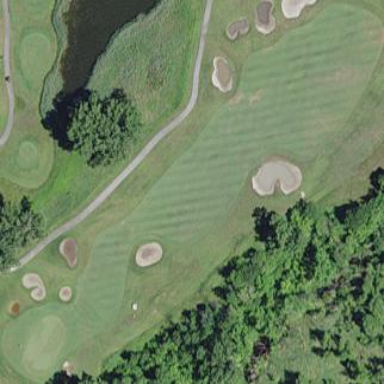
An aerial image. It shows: Golf fairway surrounded by grass.